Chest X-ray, PA view. Patient: 46 years old, sex M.
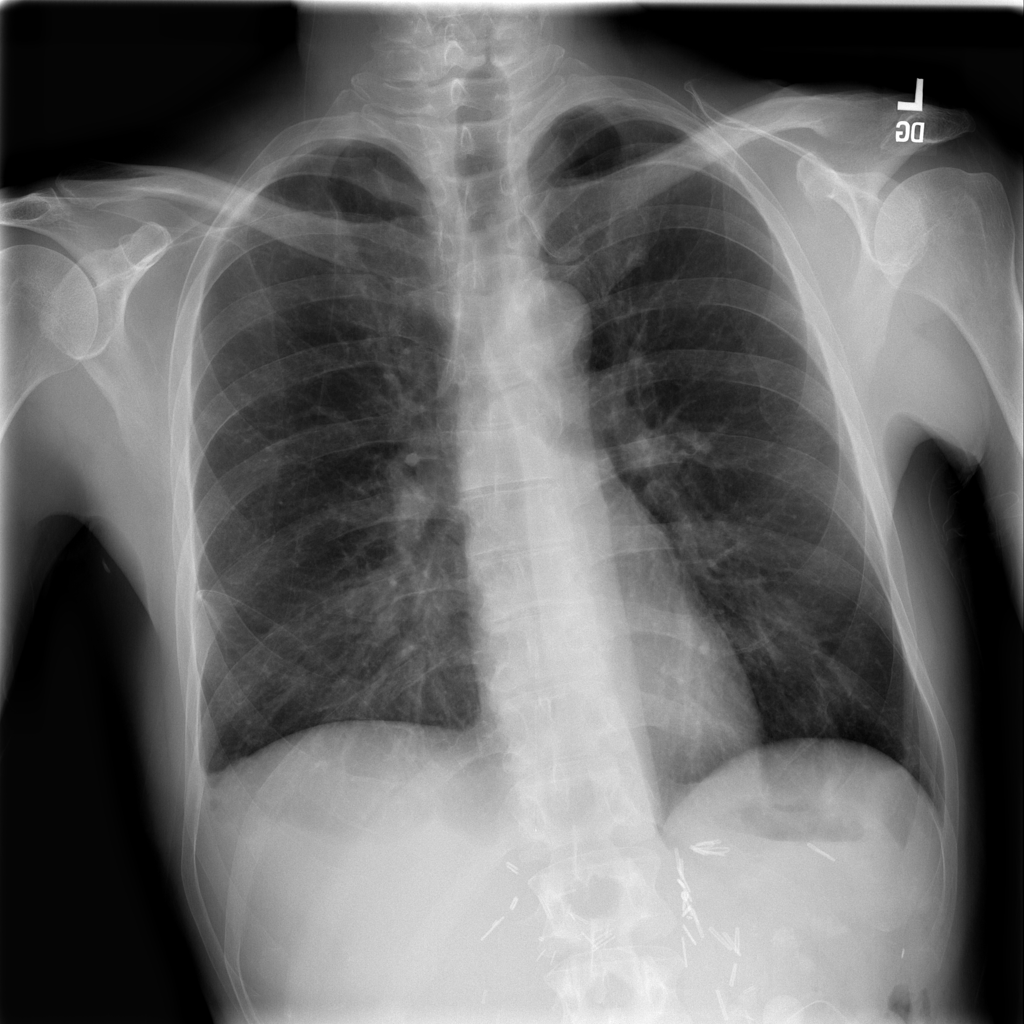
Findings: No Finding